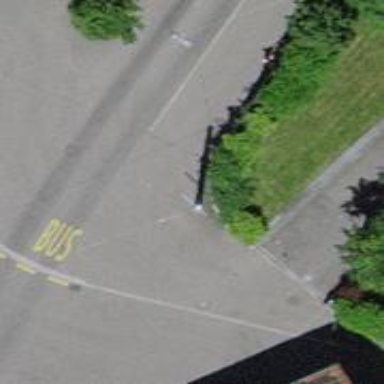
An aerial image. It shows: Asphalt platform for public transport.